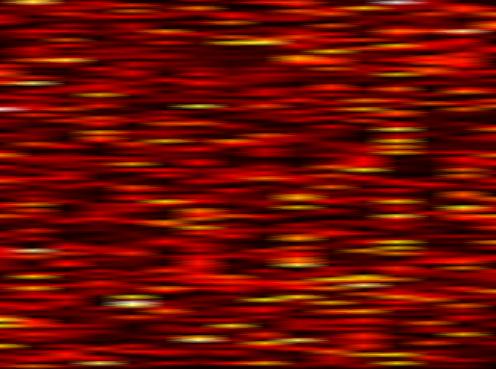
Label: OFDM